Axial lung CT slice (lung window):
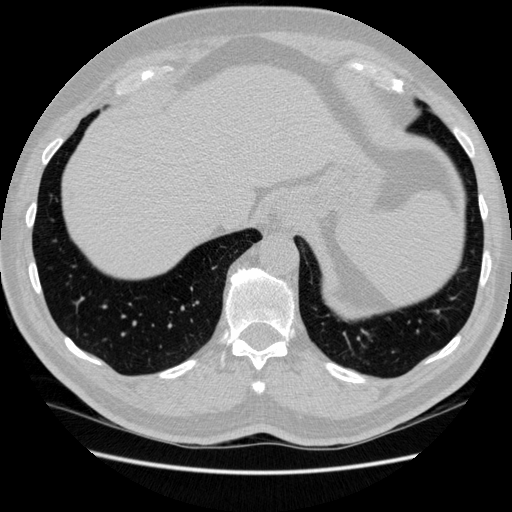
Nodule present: no